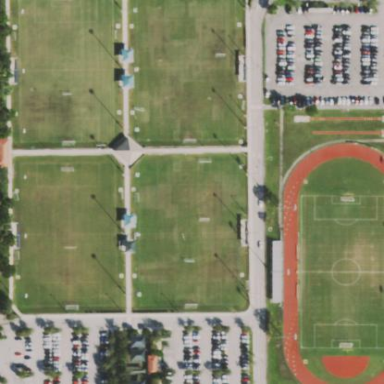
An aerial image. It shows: Soccer pitch for outdoor sports and leisure activities.